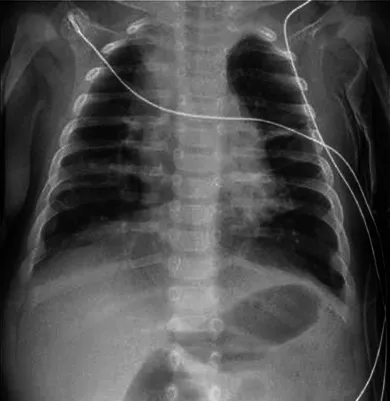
Chest antero-posterior radiograph. . Multiple pulmonary opacities and an air bronchogram suggesting pneumonia.
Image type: radiology (x_ray)